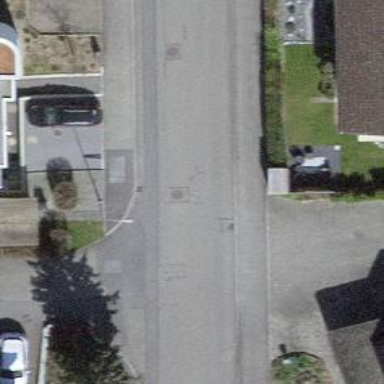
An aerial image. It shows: Kerb serving as barrier.